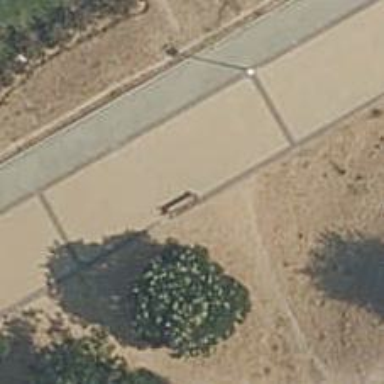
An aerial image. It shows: Brown bench in the vicinity.